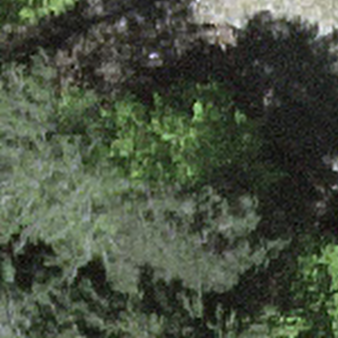
Label: other